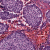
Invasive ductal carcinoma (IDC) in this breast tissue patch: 1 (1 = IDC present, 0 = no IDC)